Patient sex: M
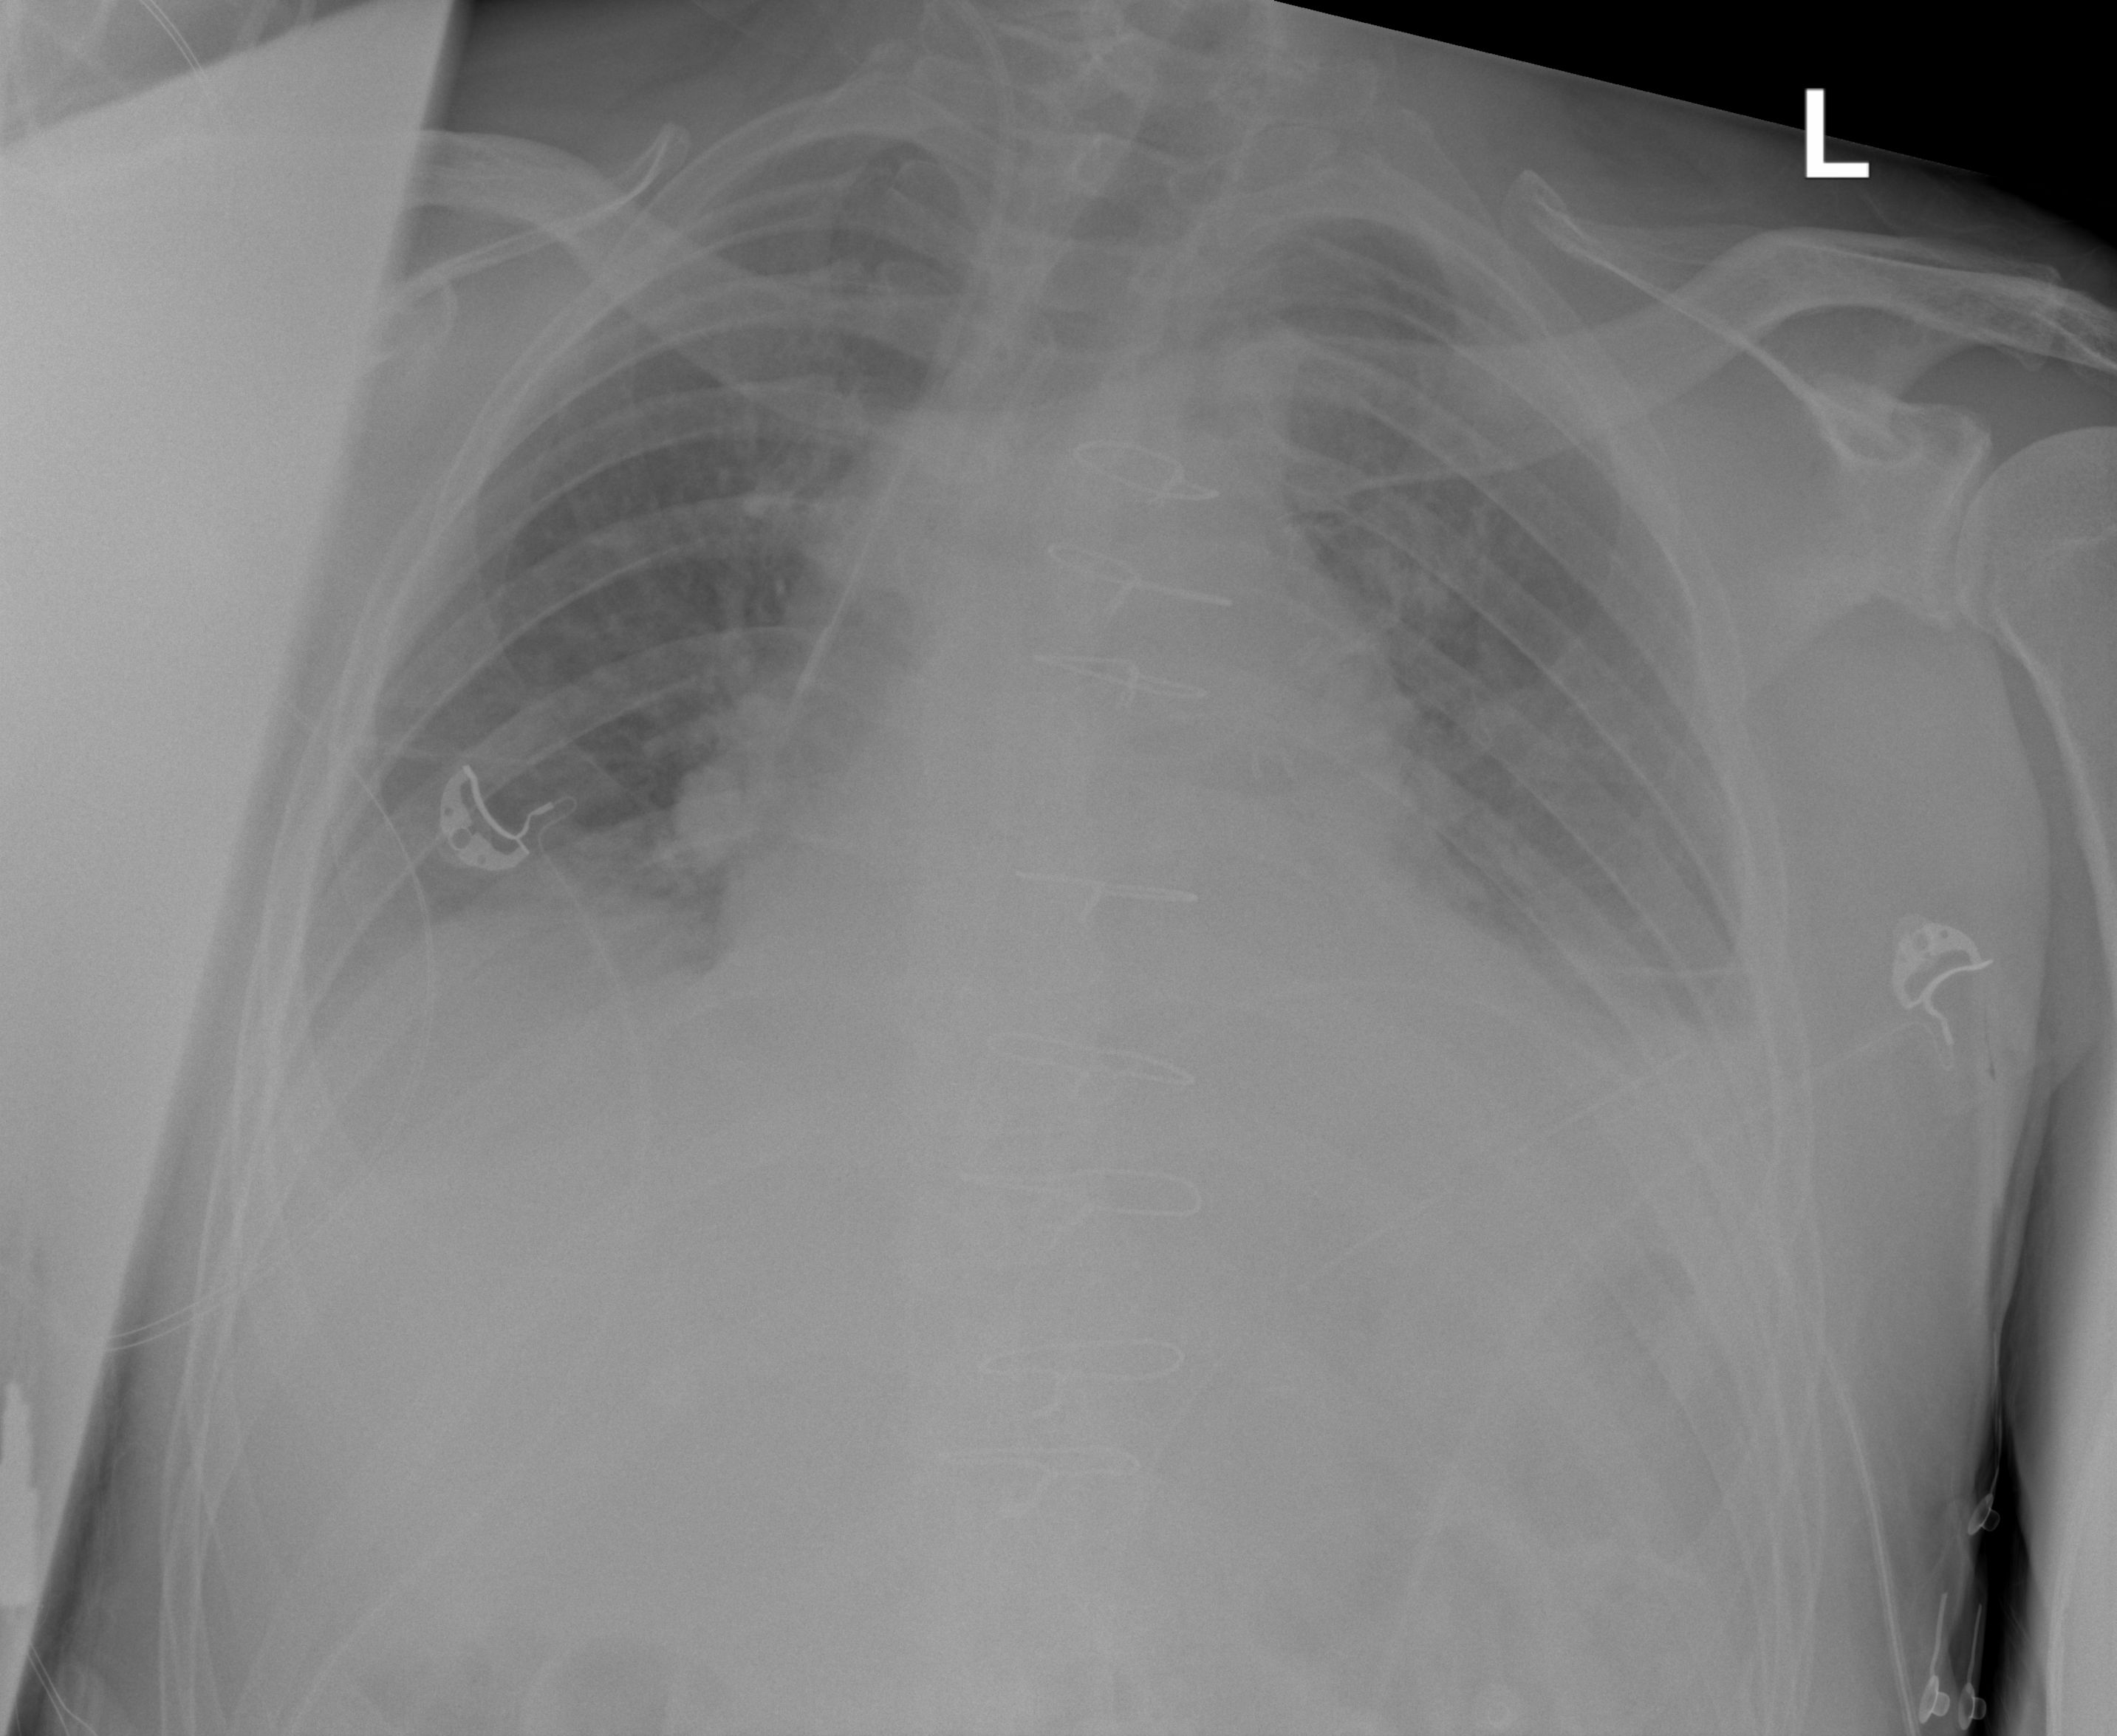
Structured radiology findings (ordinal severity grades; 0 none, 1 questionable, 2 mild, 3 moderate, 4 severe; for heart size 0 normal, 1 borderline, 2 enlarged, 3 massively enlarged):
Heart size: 1
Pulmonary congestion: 0
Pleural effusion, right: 2
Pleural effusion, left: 2
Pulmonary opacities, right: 0
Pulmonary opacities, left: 0
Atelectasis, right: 2
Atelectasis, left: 2